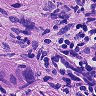
Metastatic tissue present: yes